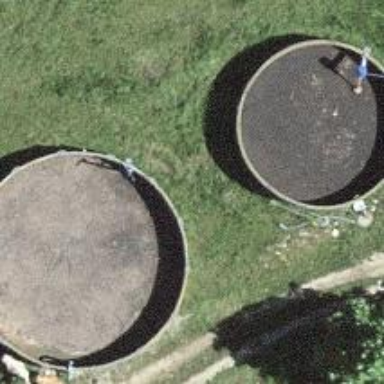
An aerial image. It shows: Storage tank building.